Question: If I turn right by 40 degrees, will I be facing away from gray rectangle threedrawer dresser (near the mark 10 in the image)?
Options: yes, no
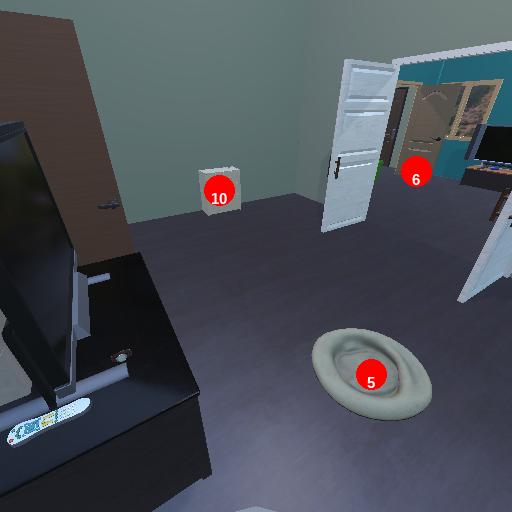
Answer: yes